Interaction volume radius: 5 \u00c5
Interaction volume height: 10 \u00c5
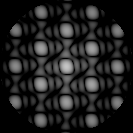
Disorder parameter: 0.004262